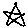
Label: star